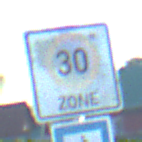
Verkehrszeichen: BeginnZone30
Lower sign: SackgasseFussgaengerDurchlaessig
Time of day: MorningAfternoon
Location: Outdoor (Nature)
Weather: Clear
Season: NotSpecified
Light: Natural